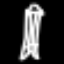
Label: The Eiffel Tower